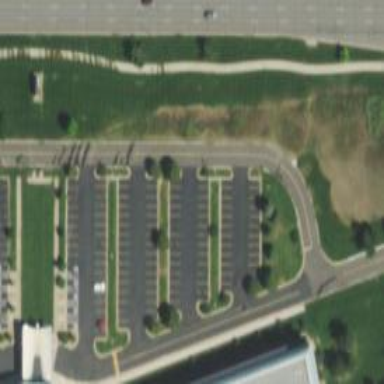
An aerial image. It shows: Parking space is available.